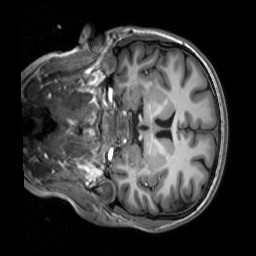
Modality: T1w
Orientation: coronal
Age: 19
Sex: female
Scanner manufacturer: siemens
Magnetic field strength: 3 T
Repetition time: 2.53 s
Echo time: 0.00277 s